Interaction volume radius: 5 \u00c5
Interaction volume height: 15 \u00c5
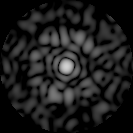
Disorder parameter: 0.8227